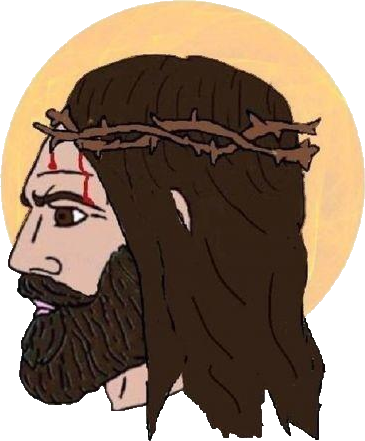
Label: 4_Yes_Chad